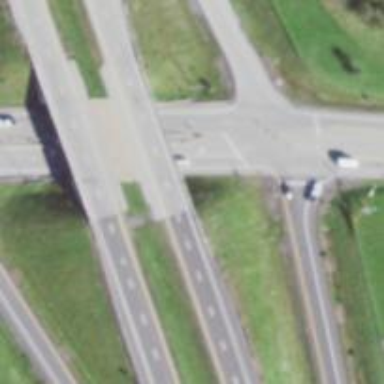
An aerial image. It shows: Asphalt road classified as trunk highway.